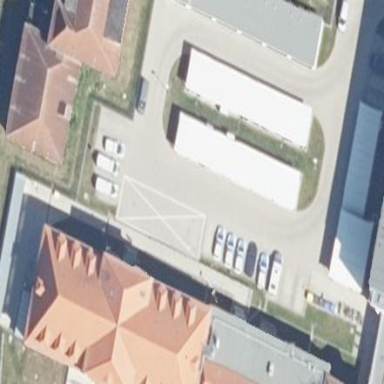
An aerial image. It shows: Police facility.